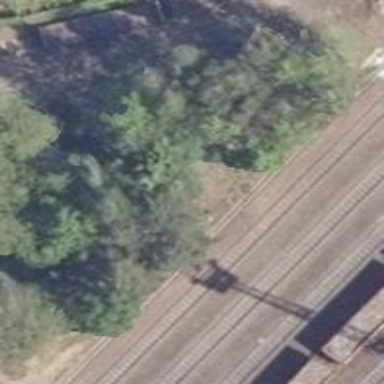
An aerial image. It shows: Railway spur service.